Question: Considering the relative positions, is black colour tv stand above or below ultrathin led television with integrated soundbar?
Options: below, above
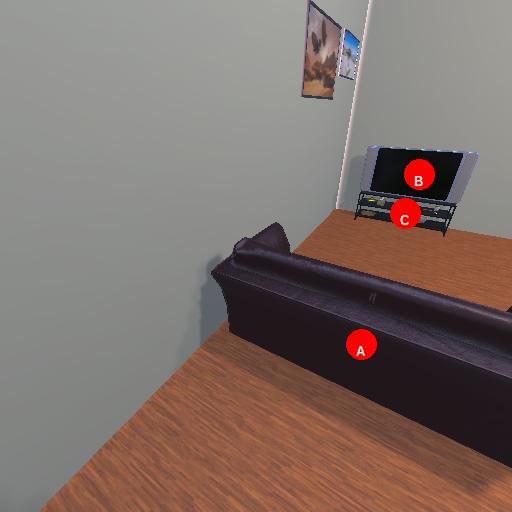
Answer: below